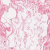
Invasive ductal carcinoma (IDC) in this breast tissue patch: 0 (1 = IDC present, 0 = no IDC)